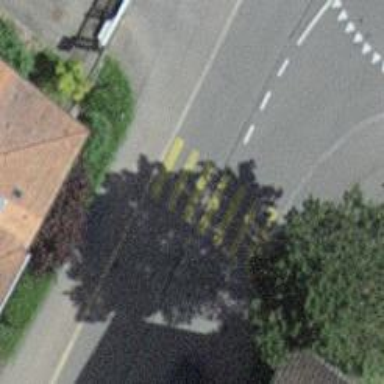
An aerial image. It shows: Uncontrolled zebra crossing on the road.